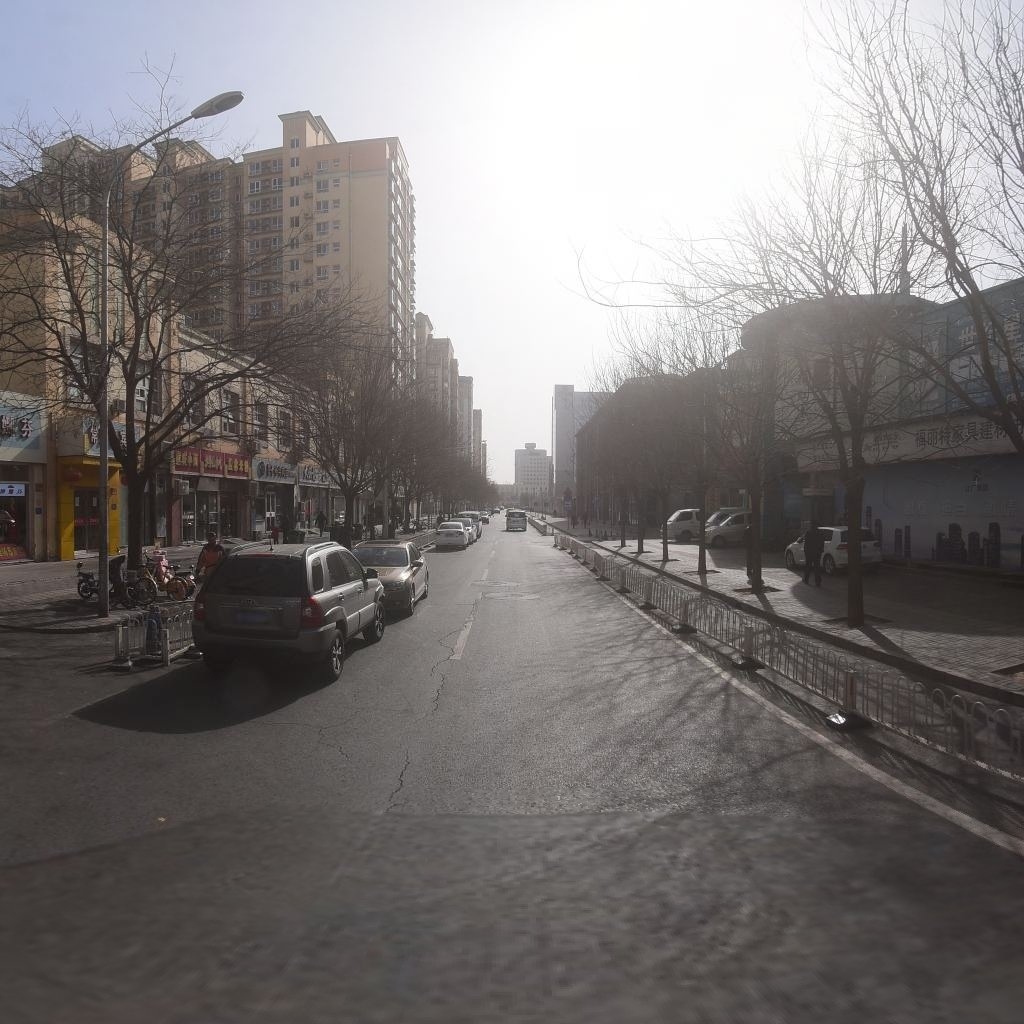
Region: Xicheng
Road damage annotations: longitudinal crack, longitudinal crack, transverse crack